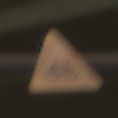
Verkehrszeichen: RadverkehrRechts
Umgebung: Indoor, Special
Tageszeit: NotSpecified
Wetter: NotSpecified
Licht: Artificial
Jahreszeit: NotSpecified
Kontrast: HighContrast